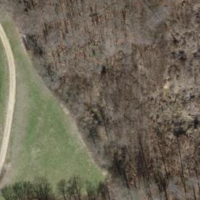
EUNIS habitat code: 44
Species observed at this site:
Melilotus albus